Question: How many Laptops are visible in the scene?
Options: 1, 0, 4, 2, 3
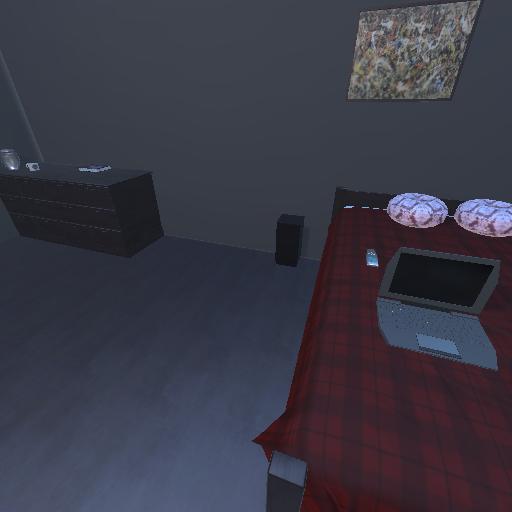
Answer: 1